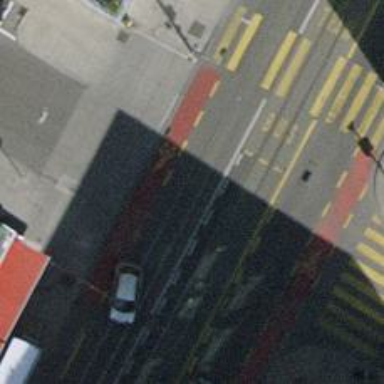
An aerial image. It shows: Road with traffic signals.